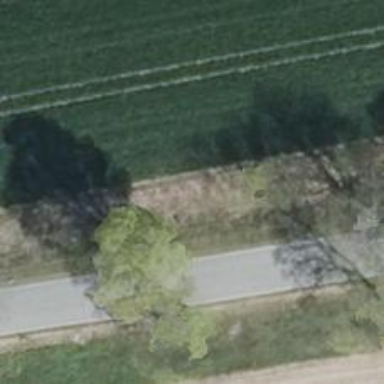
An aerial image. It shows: Row of deciduous broadleaved trees.